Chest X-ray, AP view. Patient: 61 years old, sex F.
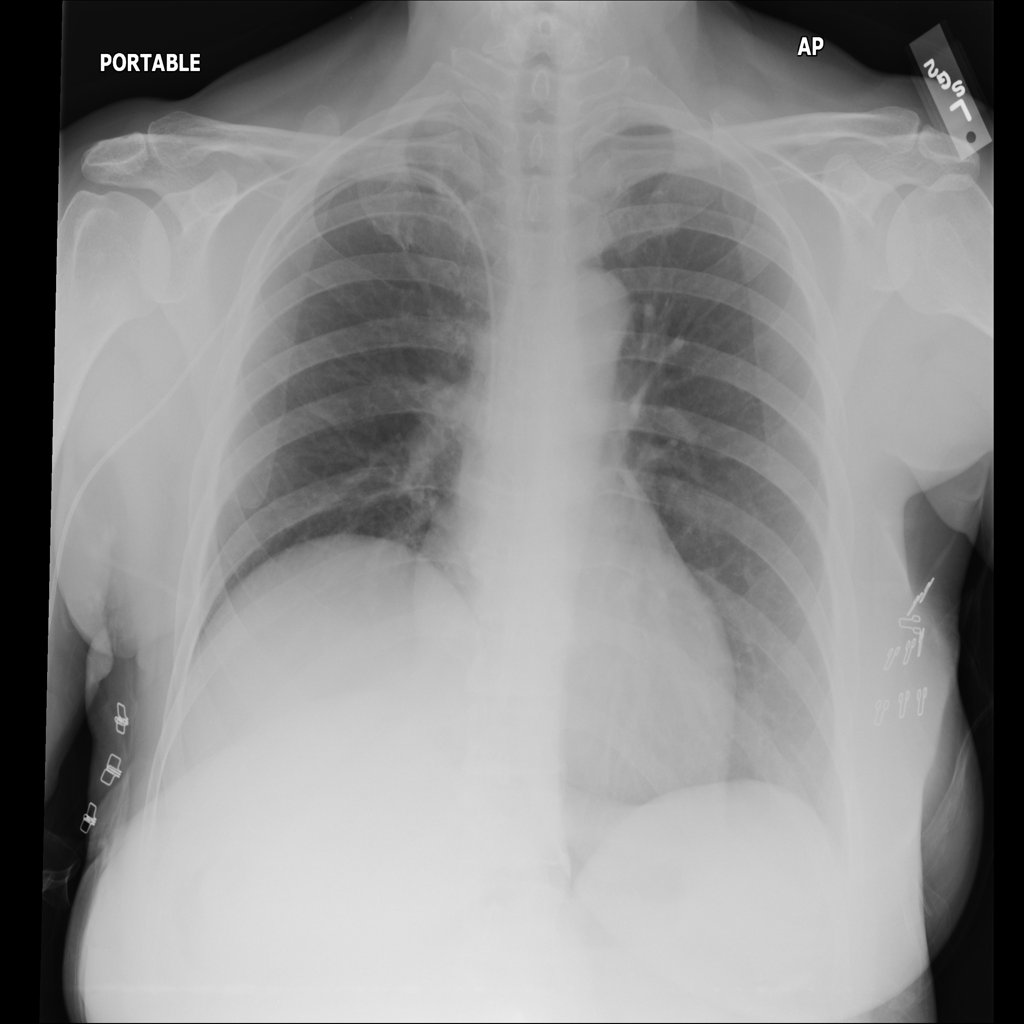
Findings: No Finding